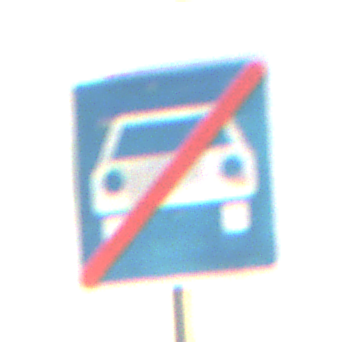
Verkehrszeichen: EndeKraftfahrstrasse
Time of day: SunriseSunset
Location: Outdoor (Nature)
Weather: Clear
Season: NotSpecified
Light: Natural